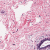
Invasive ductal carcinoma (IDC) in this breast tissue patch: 0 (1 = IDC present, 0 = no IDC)